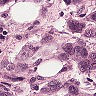
Metastatic tissue present: yes